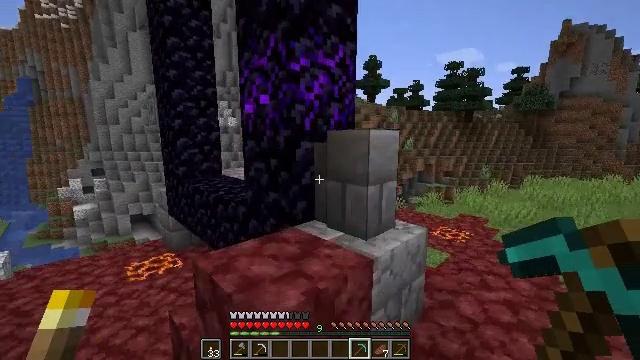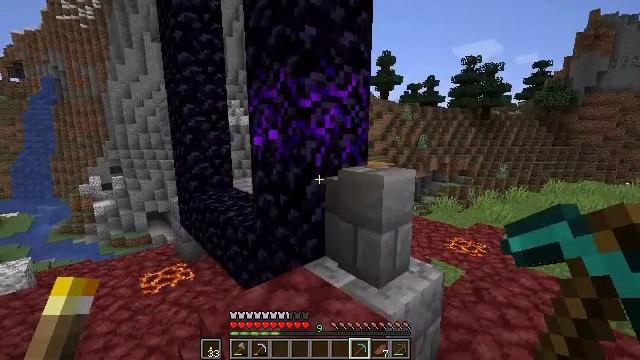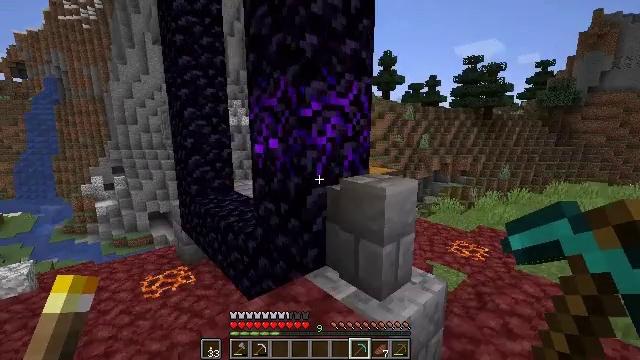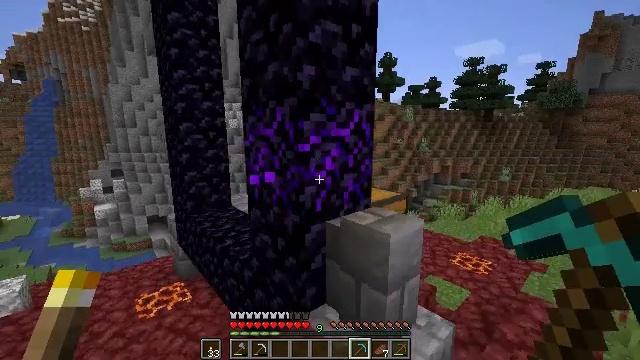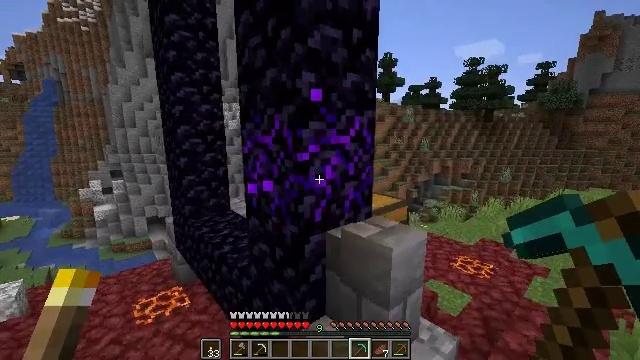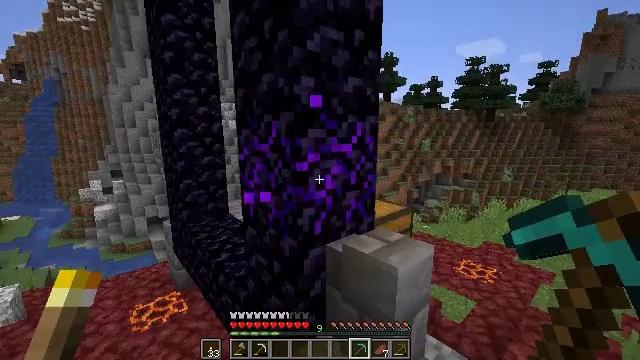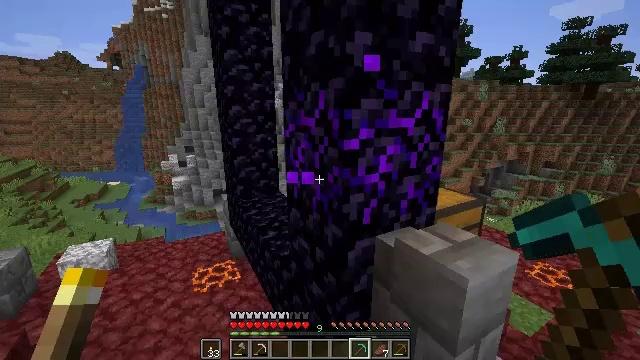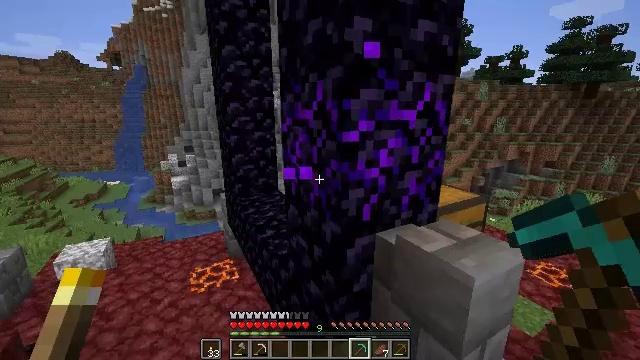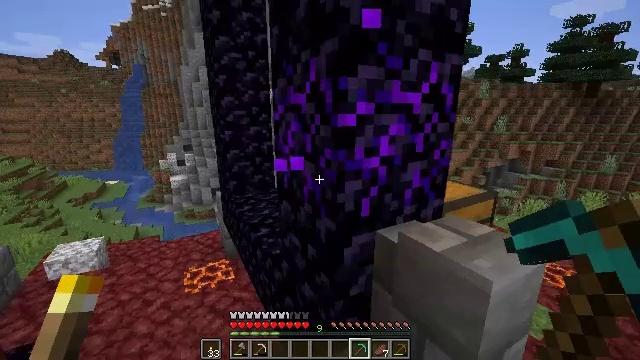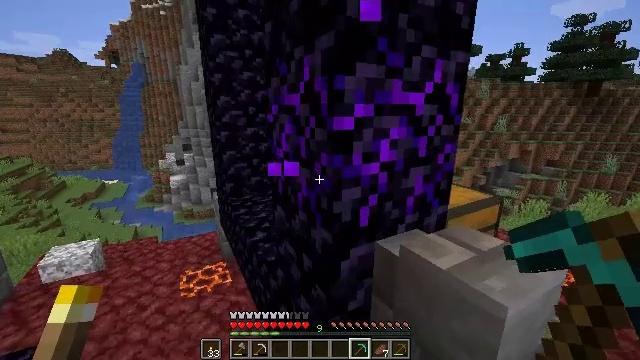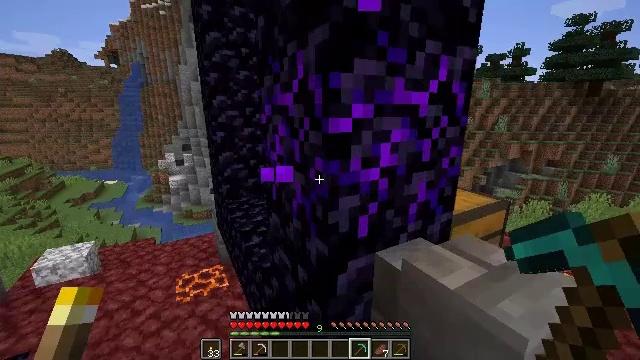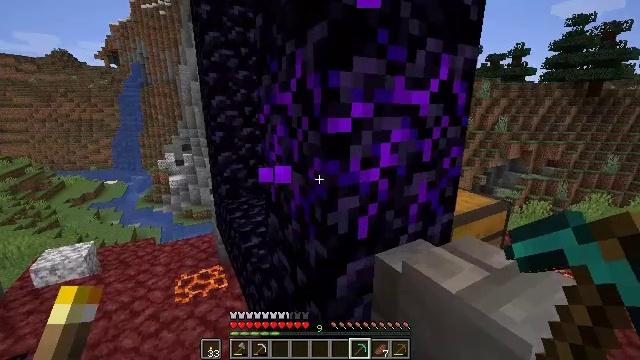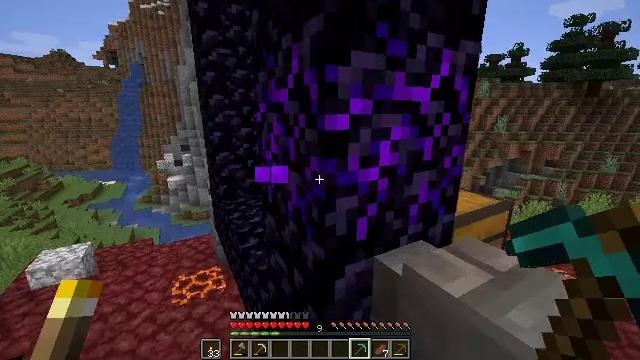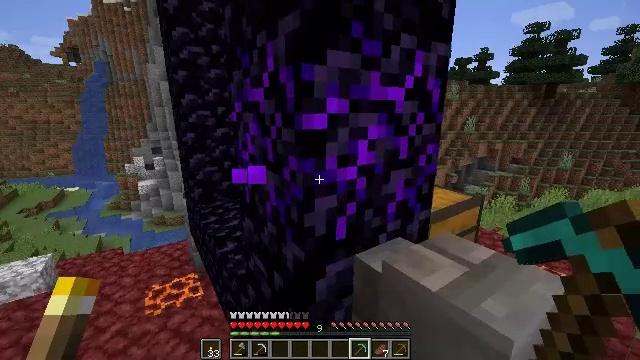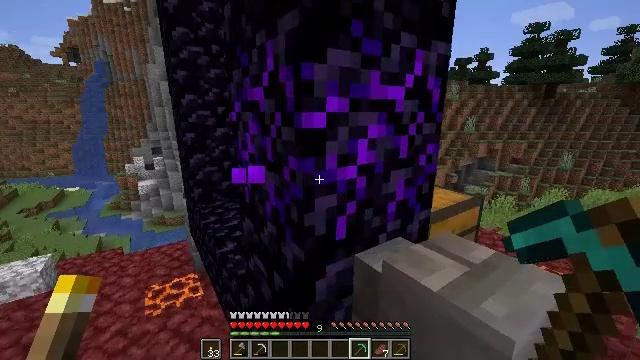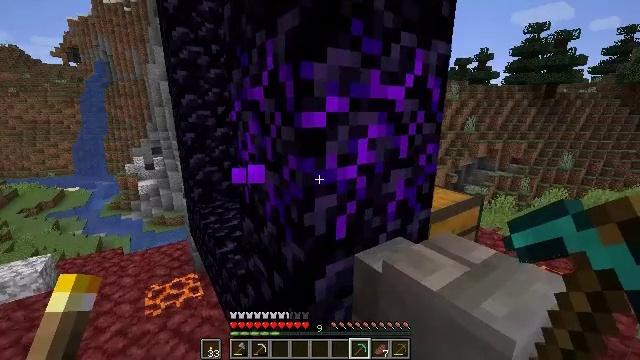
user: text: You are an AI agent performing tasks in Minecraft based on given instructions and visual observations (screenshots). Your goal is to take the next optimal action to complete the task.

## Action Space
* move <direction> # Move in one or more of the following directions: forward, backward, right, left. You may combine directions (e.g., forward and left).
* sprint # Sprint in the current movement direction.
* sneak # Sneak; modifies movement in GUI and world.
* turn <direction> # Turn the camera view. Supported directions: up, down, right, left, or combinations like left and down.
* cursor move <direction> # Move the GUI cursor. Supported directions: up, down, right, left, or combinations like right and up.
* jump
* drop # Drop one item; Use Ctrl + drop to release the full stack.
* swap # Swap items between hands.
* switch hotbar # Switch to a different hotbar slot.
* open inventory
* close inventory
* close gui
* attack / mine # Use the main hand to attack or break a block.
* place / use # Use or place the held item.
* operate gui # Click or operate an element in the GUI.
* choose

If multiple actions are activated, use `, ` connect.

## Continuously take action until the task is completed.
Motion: motion action
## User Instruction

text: Mine the crying obsidian block.
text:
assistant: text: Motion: move forward, turn left and down, jump
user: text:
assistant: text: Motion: move forward, jump
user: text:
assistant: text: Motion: move forward, jump
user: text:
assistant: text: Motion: move forward, jump
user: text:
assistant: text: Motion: move forward
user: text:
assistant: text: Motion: move forward, turn left and down
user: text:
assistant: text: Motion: no_op
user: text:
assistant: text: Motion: no_op
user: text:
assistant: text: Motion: no_op
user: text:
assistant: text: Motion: no_op
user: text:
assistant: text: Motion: no_op
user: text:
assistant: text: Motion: no_op
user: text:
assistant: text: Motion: turn right
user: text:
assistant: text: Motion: no_op
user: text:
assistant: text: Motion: no_op
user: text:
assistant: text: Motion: move forward
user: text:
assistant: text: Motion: move forward
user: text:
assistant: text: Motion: move forward, attack / mine
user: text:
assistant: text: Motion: attack / mine
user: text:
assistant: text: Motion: attack / mine
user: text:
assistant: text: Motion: attack / mine
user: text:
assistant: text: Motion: attack / mine
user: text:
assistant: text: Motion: attack / mine
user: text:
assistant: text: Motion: attack / mine
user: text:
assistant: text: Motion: attack / mine
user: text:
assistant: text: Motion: attack / mine
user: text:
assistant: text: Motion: attack / mine
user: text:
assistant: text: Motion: attack / mine
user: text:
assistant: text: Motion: attack / mine
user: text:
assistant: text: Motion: attack / mine